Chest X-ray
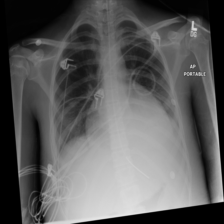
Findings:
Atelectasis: negative
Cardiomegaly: negative
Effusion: positive
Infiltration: negative
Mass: negative
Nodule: negative
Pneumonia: negative
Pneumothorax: negative
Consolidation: negative
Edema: negative
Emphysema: negative
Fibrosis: negative
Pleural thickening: negative
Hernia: negative